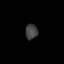
Tissue: lung
Cell type: Others
Senescence score: 0.1604
Nuclear area (px): 185
Mean DAPI intensity: 65.416